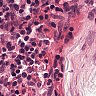
Metastatic tissue present: no